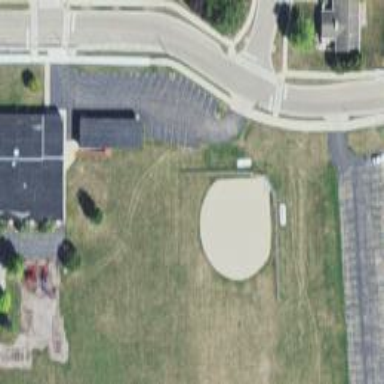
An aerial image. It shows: Baseball pitch for leisure land activities.